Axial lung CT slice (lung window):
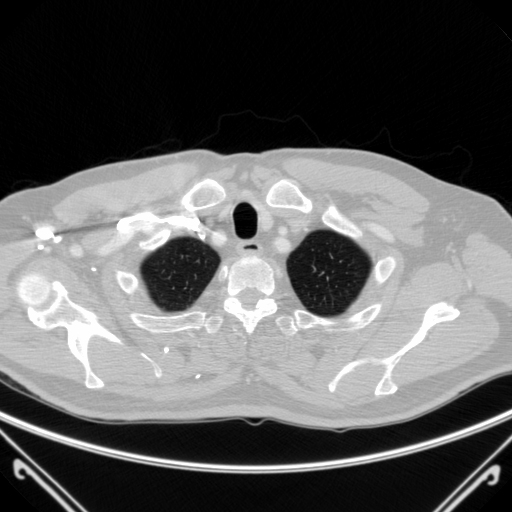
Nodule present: no